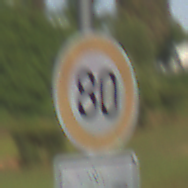
Verkehrszeichen: Geschwindigkeit80
Zusatzzeichen unten: Entfernungsangaben2
Umgebung: Outdoor, Suburban
Tageszeit: SunriseSunset
Wetter: PartlyCloudy
Licht: Natural
Jahreszeit: NotSpecified
Kontrast: HighContrast